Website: apple
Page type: customer-info-address
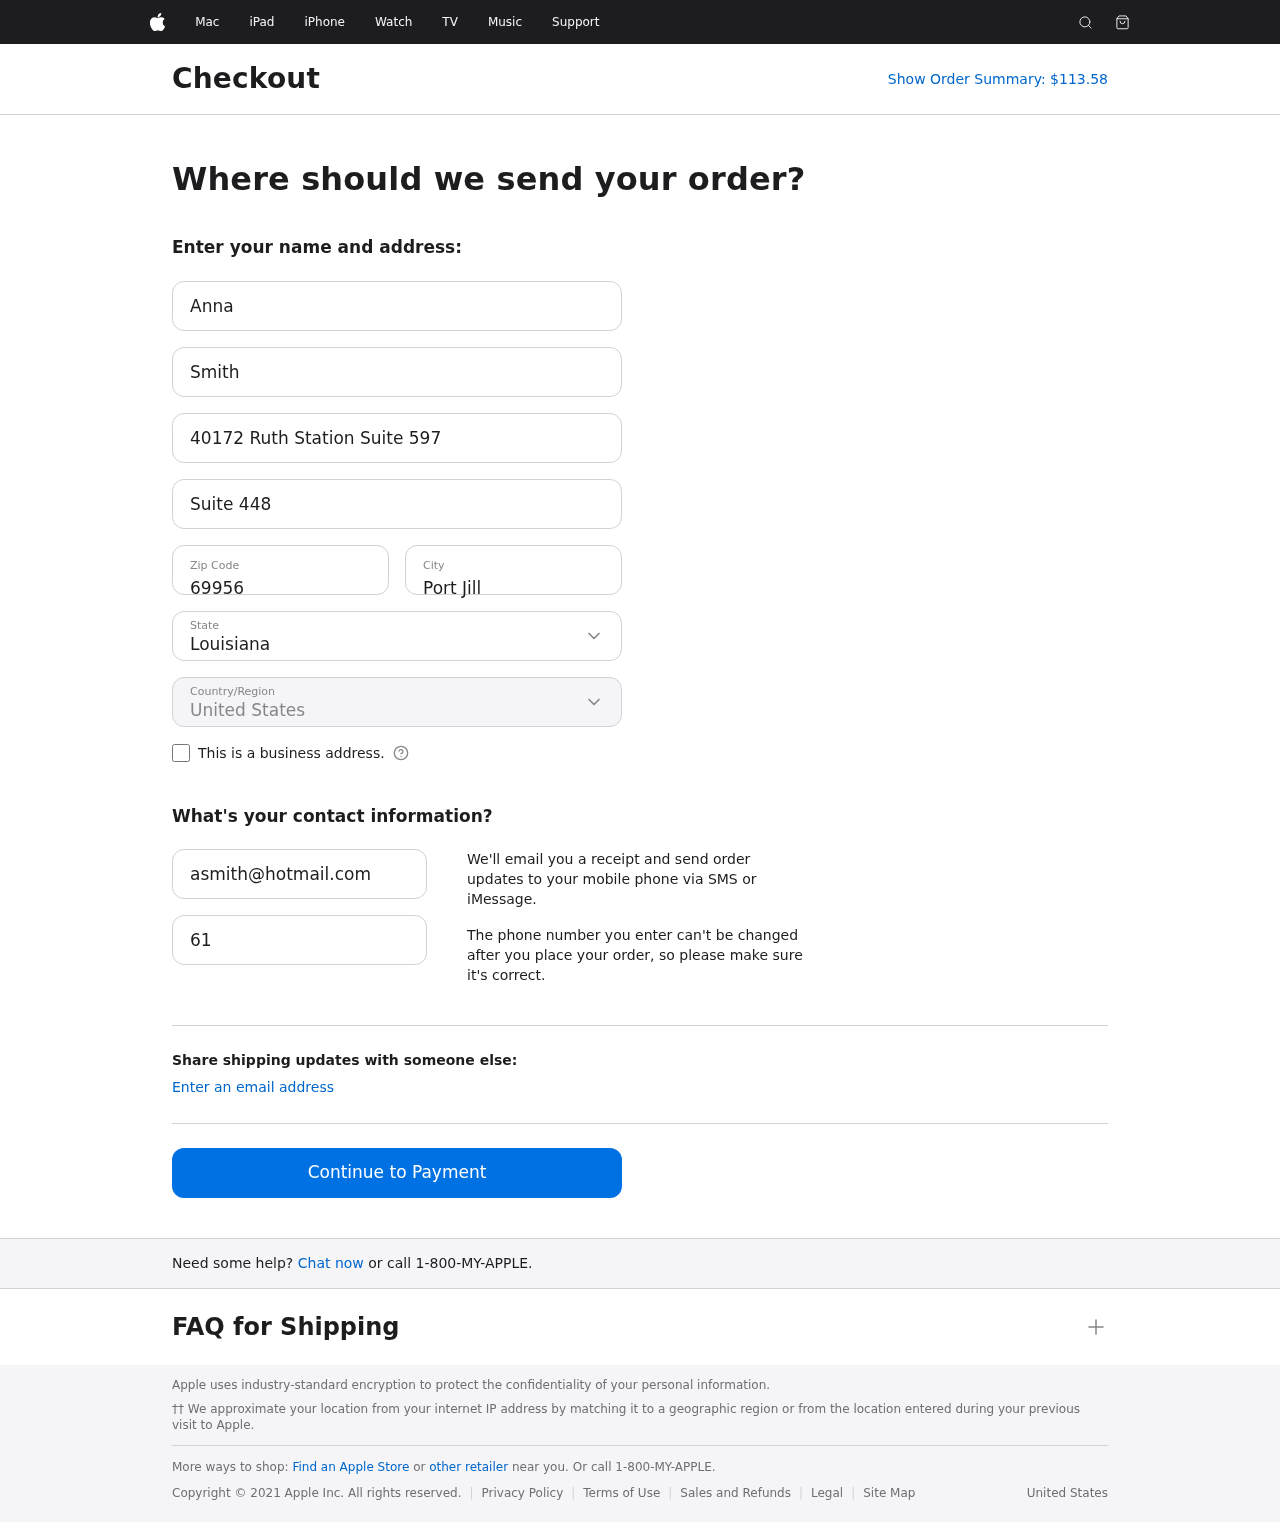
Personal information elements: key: PII_CITY
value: Port Jill
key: PII_COUNTRY
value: United States
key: PII_EMAIL
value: asmith@hotmail.com
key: PII_FIRSTNAME
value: Anna
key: PII_LASTNAME
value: Smith
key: PII_PHONE
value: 6136979818
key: PII_POSTCODE
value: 69956
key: PII_STATE
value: Louisiana
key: PII_STREET
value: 40172 Ruth Station Suite 597
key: PII_STREET2
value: Suite 448
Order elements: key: ORDER_TOTAL
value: Show Order Summary: $113.58